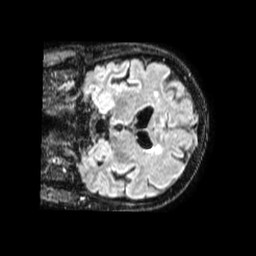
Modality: FLAIR
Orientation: coronal
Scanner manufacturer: philips
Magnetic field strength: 1.5 T
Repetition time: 4.8 s
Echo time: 0.3438 s